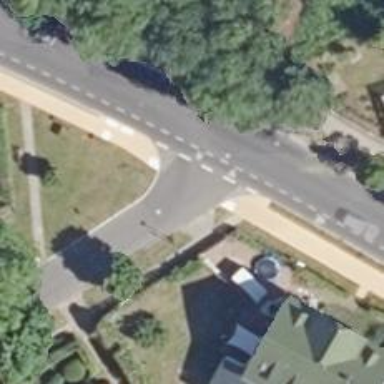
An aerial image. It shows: Road with "give way" sign.